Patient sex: F
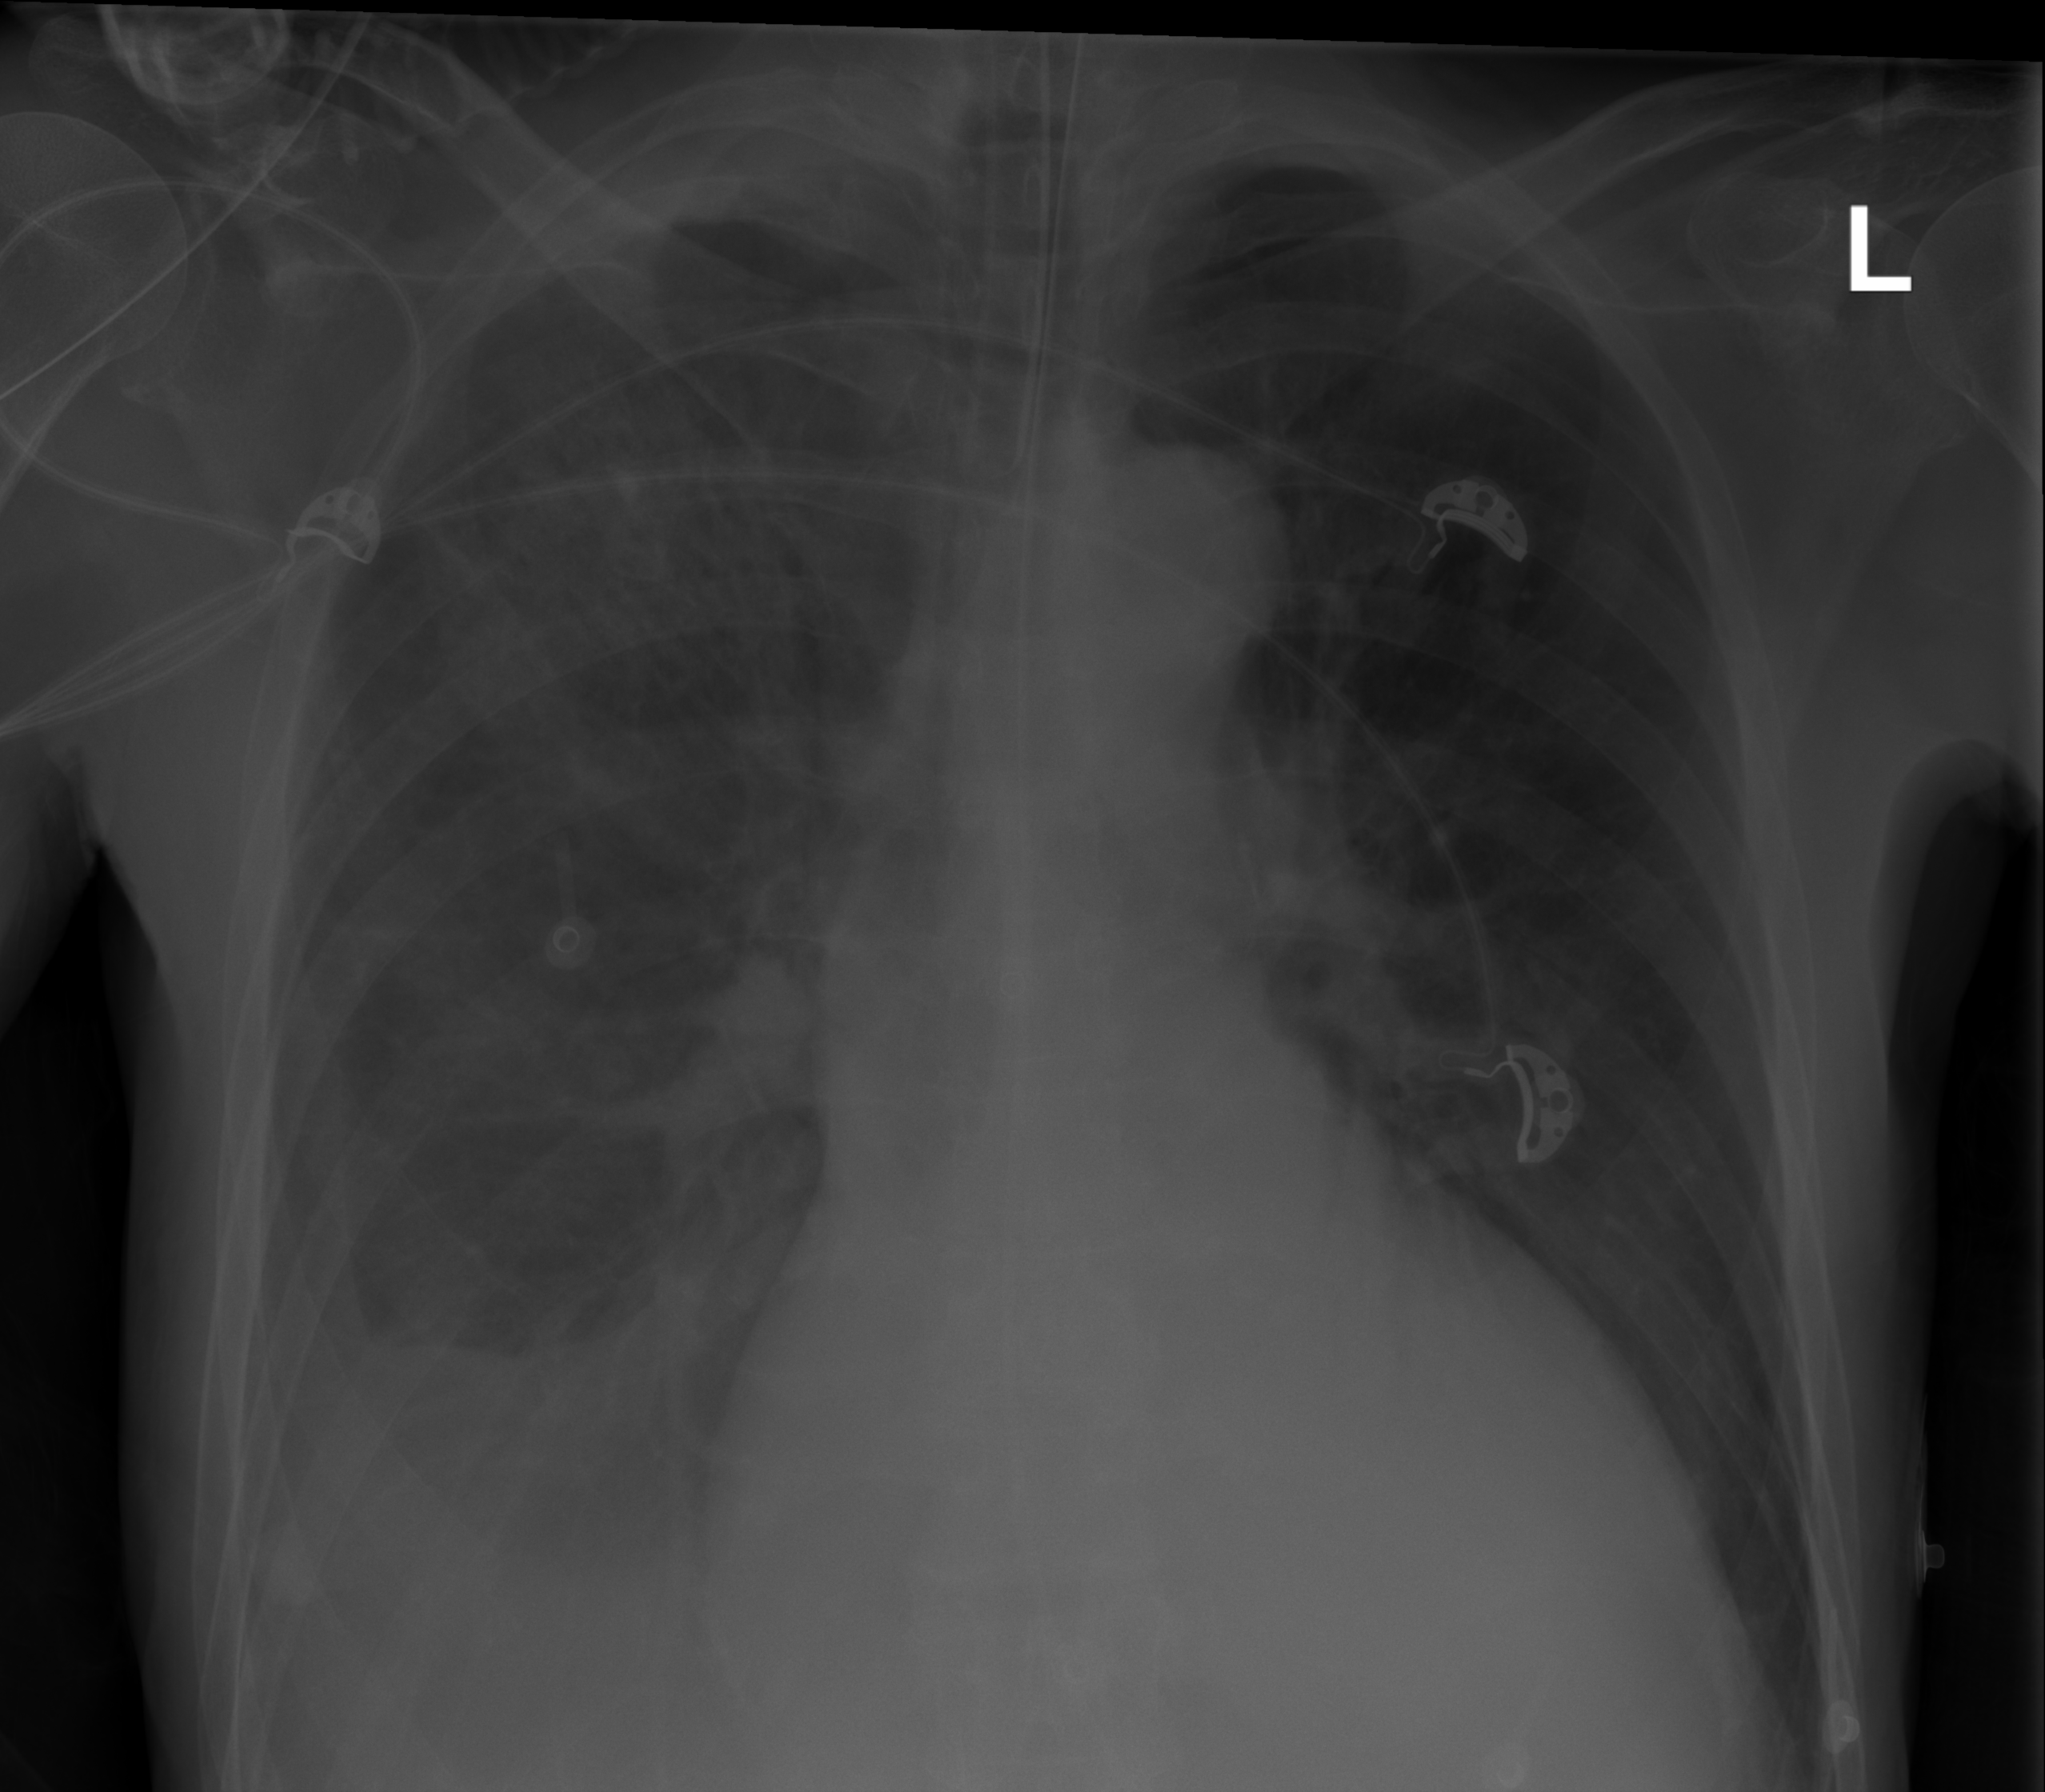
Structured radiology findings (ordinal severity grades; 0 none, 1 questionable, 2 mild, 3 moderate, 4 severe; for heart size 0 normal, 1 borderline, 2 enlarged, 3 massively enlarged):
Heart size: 2
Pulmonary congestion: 0
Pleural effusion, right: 3
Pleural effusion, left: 0
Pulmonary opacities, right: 2
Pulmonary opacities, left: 0
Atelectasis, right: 2
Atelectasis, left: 0